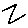
Label: zigzag